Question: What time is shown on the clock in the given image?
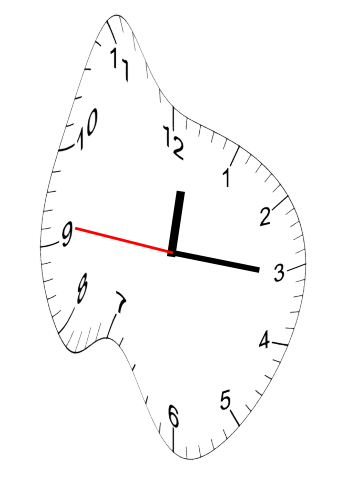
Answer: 12:15:46